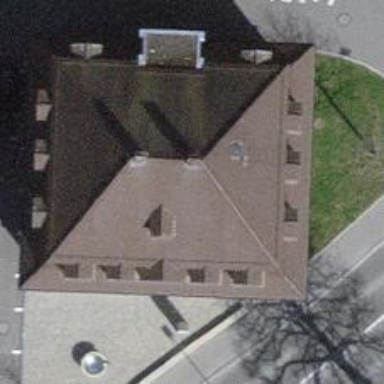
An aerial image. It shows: Town hall of the town type.